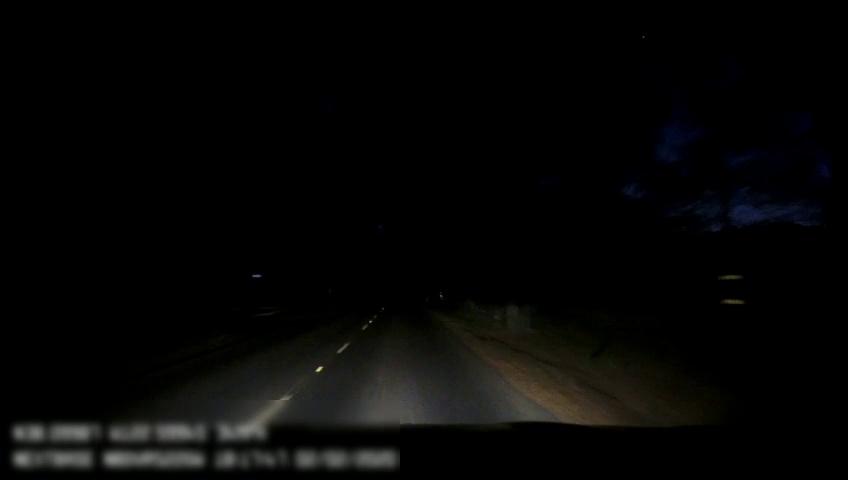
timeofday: Night
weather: Other
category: Drivable Space
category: Lanes | Opposite Lane
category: Lanes | Current Lane